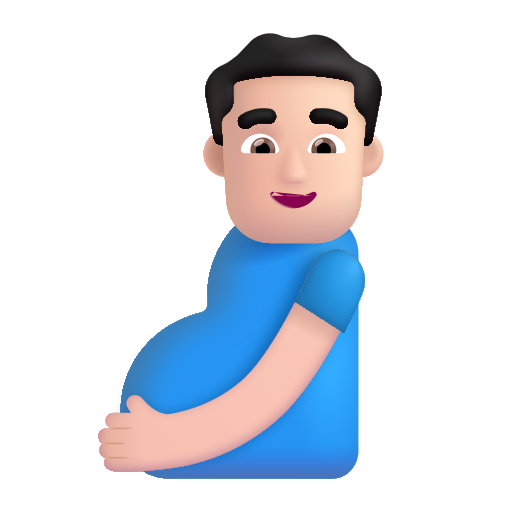
pregnant man color light